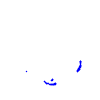
Particle: proton